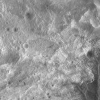
Atmospheric dust classification: not_dusty